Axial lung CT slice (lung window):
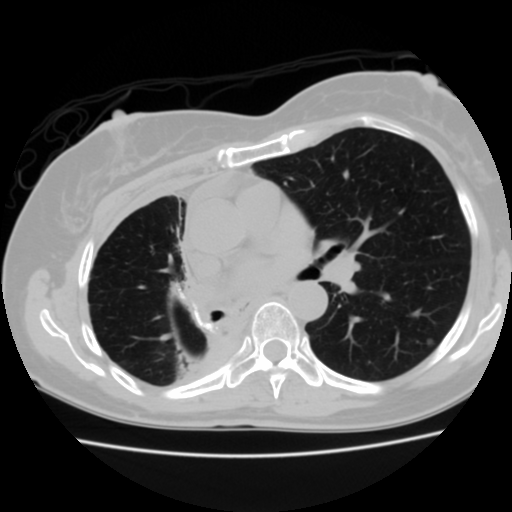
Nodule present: yes
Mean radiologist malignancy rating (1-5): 3